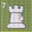
Piece: wR